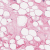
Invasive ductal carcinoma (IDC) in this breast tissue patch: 0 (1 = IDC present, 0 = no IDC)